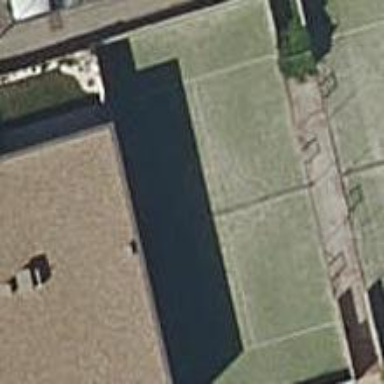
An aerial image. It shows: Tennis court in leisure pitch.